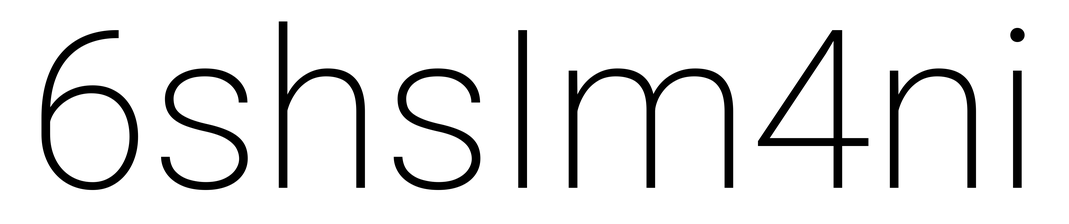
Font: Roboto_ExtraLight